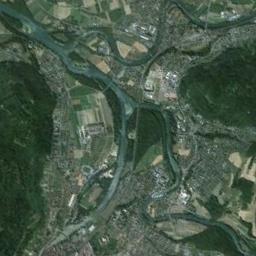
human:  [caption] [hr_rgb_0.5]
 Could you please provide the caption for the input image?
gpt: There are many trees on either side of the river .

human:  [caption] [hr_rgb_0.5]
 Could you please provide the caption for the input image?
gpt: The green river with some tributaries goes through the residential area .

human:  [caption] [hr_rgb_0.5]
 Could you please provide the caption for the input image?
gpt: The river goes through farmland and trees .

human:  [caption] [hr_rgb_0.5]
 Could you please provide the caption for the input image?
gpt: A curved light green river with small islands and tributaries on both sides of the bank are bustling cities and fields .

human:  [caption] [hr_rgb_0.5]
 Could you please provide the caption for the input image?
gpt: There are many buildings and some green forests near the green river .